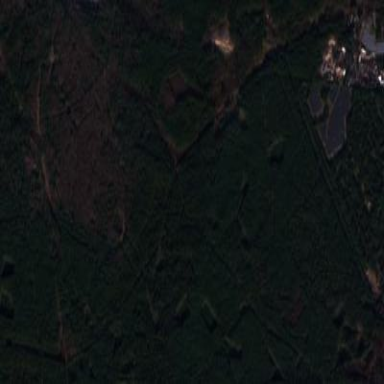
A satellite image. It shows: Evergreen needle-leaved forest.